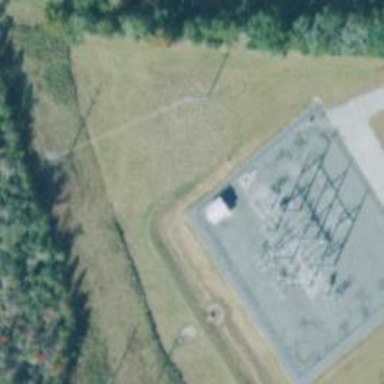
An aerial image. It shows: Power substation with fence around it. The substation is used for switching.